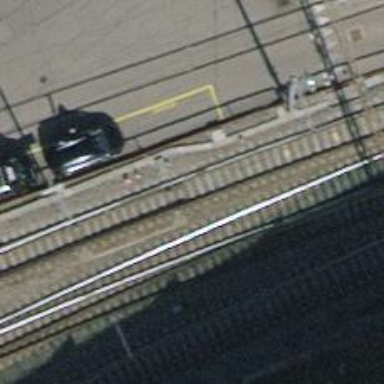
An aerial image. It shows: Railway switch.